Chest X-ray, AP view. Patient: 20 years old, sex M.
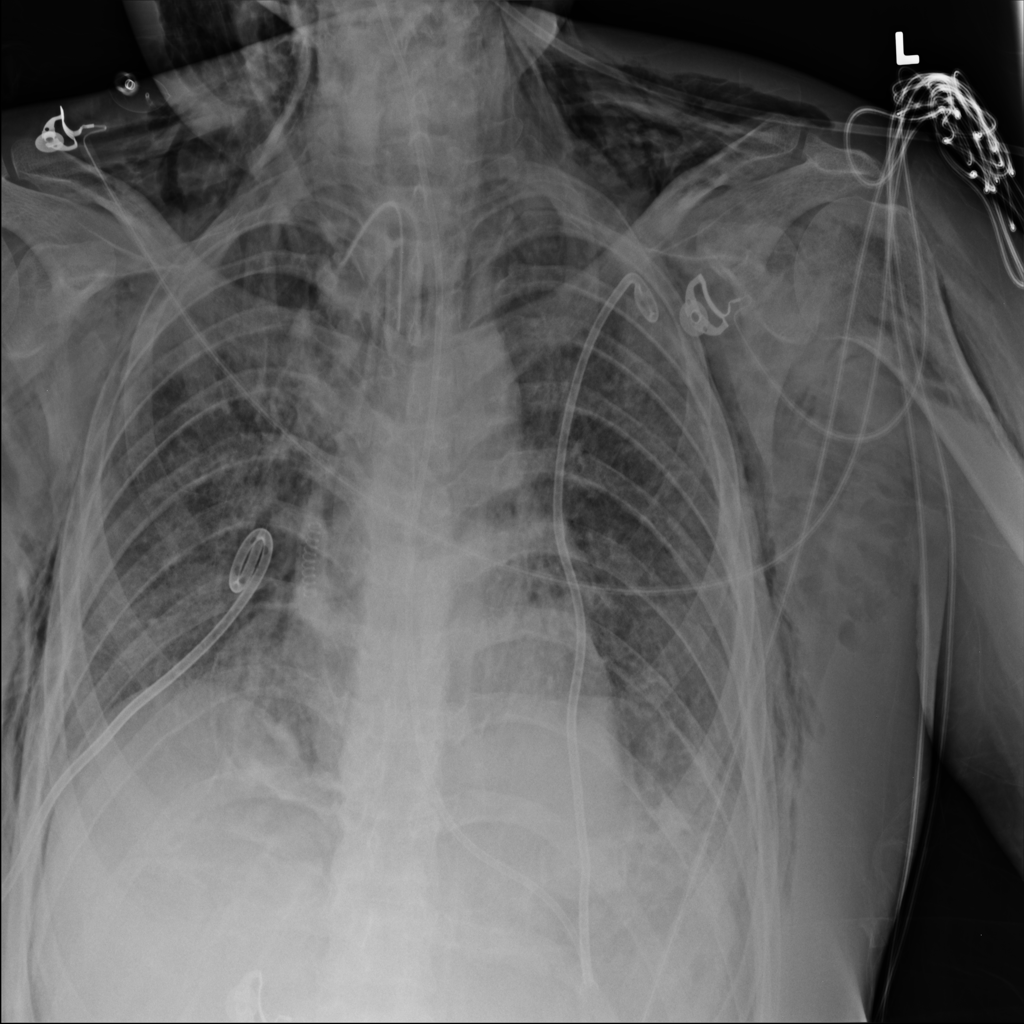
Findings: Emphysema, Infiltration